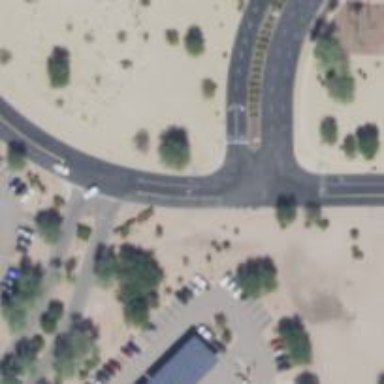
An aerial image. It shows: Solid stop line on the road marking.